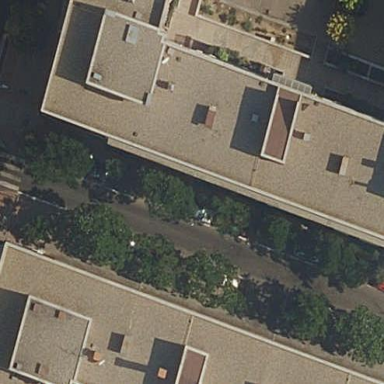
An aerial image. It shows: View of apartment building.